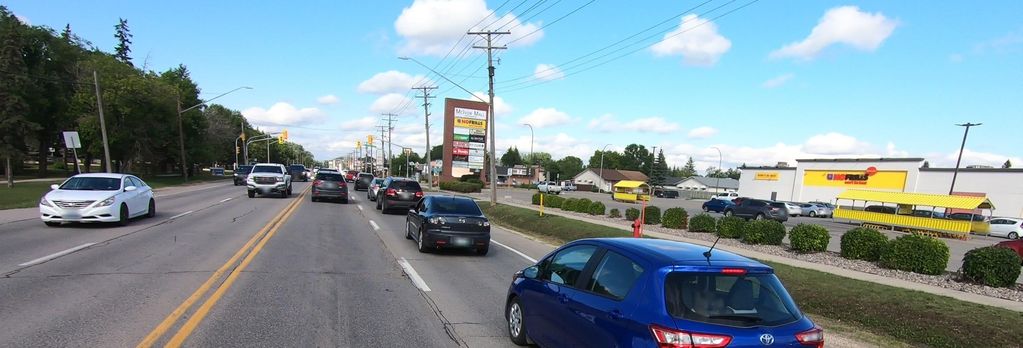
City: winnipeg